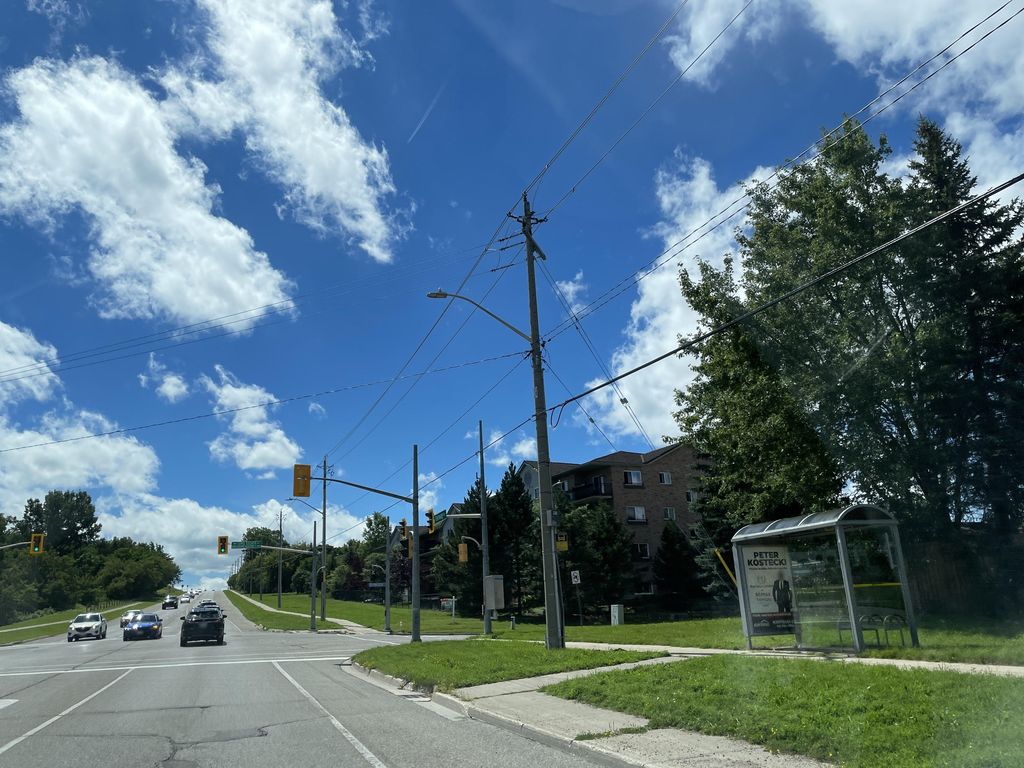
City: kitchener-waterloo